Interaction volume radius: 5 \u00c5
Interaction volume height: 20 \u00c5
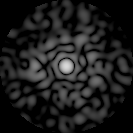
Disorder parameter: 0.834